Aerial crown-view tile of a tropical tree (Barro Colorado Island, Panama), acquired 20240813:
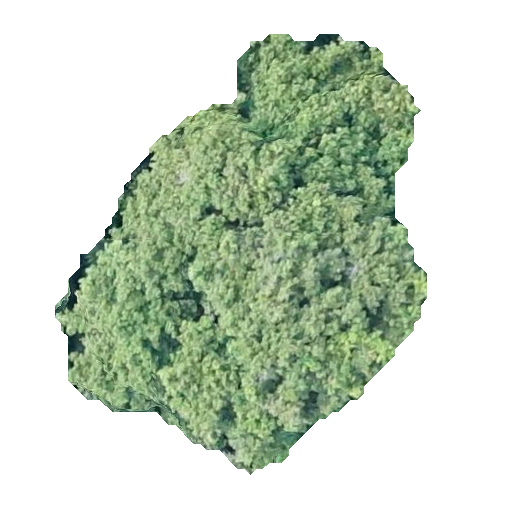
Species: Prioria copaifera
GBIF accepted scientific name: Prioria copaifera
Crown area: 160.635 m²